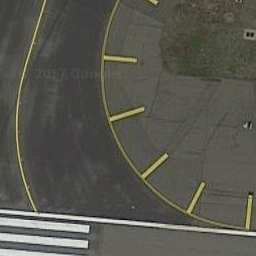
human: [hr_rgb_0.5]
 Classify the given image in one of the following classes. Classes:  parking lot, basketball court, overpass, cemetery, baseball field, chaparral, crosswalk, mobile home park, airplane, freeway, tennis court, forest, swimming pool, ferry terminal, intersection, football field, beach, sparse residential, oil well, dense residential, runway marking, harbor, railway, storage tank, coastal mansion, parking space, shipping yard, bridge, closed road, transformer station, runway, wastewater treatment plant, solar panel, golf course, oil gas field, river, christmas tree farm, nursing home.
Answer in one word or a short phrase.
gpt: runway marking